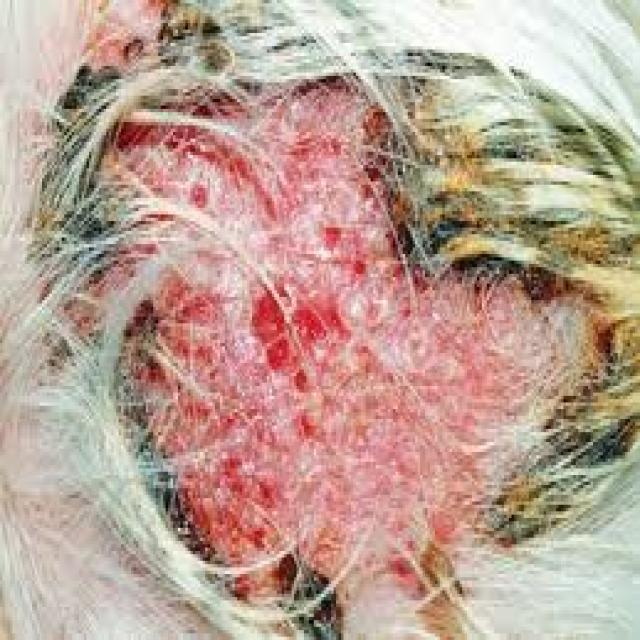
Canine fungal skin infection — characterized by alopecia, scaling, crusting, and circular lesions. Common agents include Malassezia and Candida species.